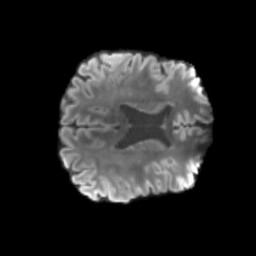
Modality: T2w
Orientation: axial
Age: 69
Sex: male
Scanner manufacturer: siemens
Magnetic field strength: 3 T
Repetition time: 3.23 s
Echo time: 0.0892 s